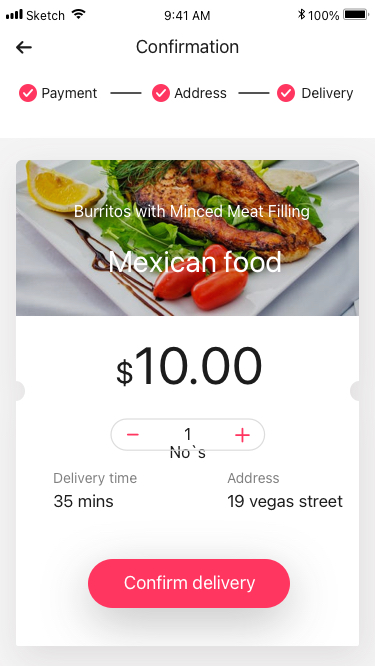
Text in this UI design:
Confirm delivery
$10.00
Delivery time
35 mins
Address
19 vegas street

Burritos with Minced Meat Filling
Mexican food
Payment
Address
Delivery
1 No`s